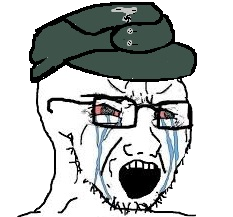
Label: 5_Soyjak